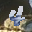
Label: 4